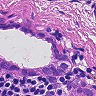
Metastatic tissue present: yes